Aerial crown-view tile of a tropical tree (Barro Colorado Island, Panama), acquired 20241112:
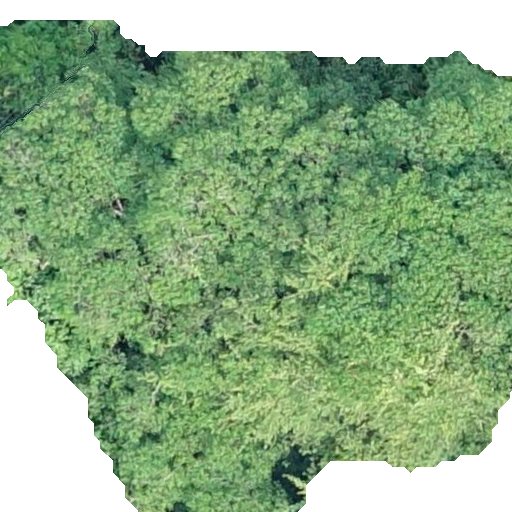
Species: Hura crepitans
GBIF accepted scientific name: Hura crepitans
Crown area: 375.69 m²